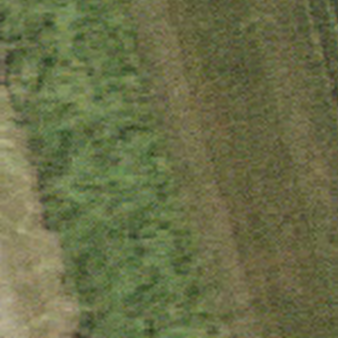
Label: other